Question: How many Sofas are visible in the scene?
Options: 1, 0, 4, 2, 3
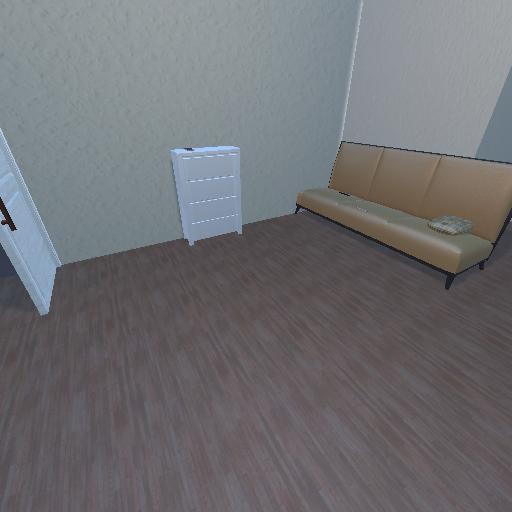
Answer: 1